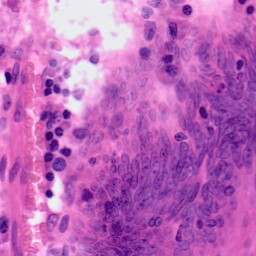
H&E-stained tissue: Colon